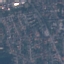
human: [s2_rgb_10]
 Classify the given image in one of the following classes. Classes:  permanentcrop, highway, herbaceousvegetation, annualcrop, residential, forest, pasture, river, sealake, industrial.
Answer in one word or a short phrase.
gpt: Residential